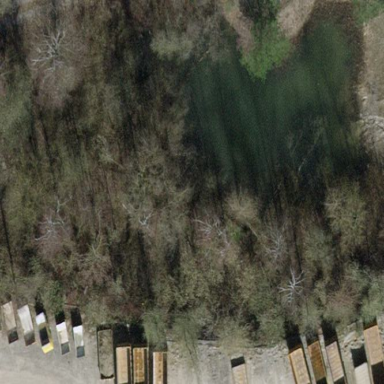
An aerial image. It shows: Pond with natural water.